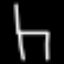
Label: chair